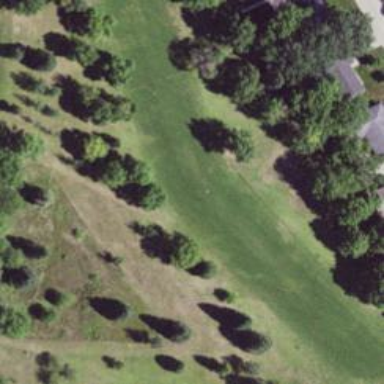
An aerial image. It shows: View of golf hole.